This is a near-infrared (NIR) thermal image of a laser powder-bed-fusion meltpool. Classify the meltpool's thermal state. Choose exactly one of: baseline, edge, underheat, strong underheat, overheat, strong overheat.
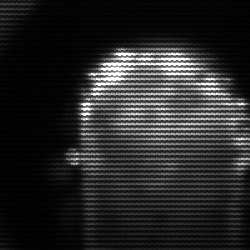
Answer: baseline